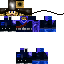
A female skeleton skin with dark skin, wearing brown helmet dressed in a blue robe top and brown pants, featuring a closed mouth.